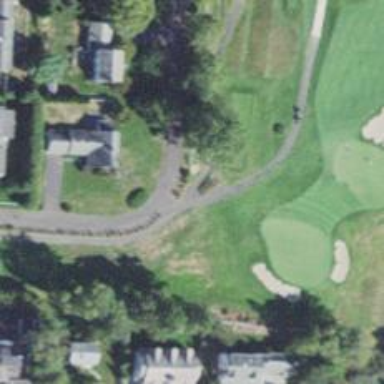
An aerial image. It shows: Pathway for golfing.